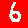
Digit: 6